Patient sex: F
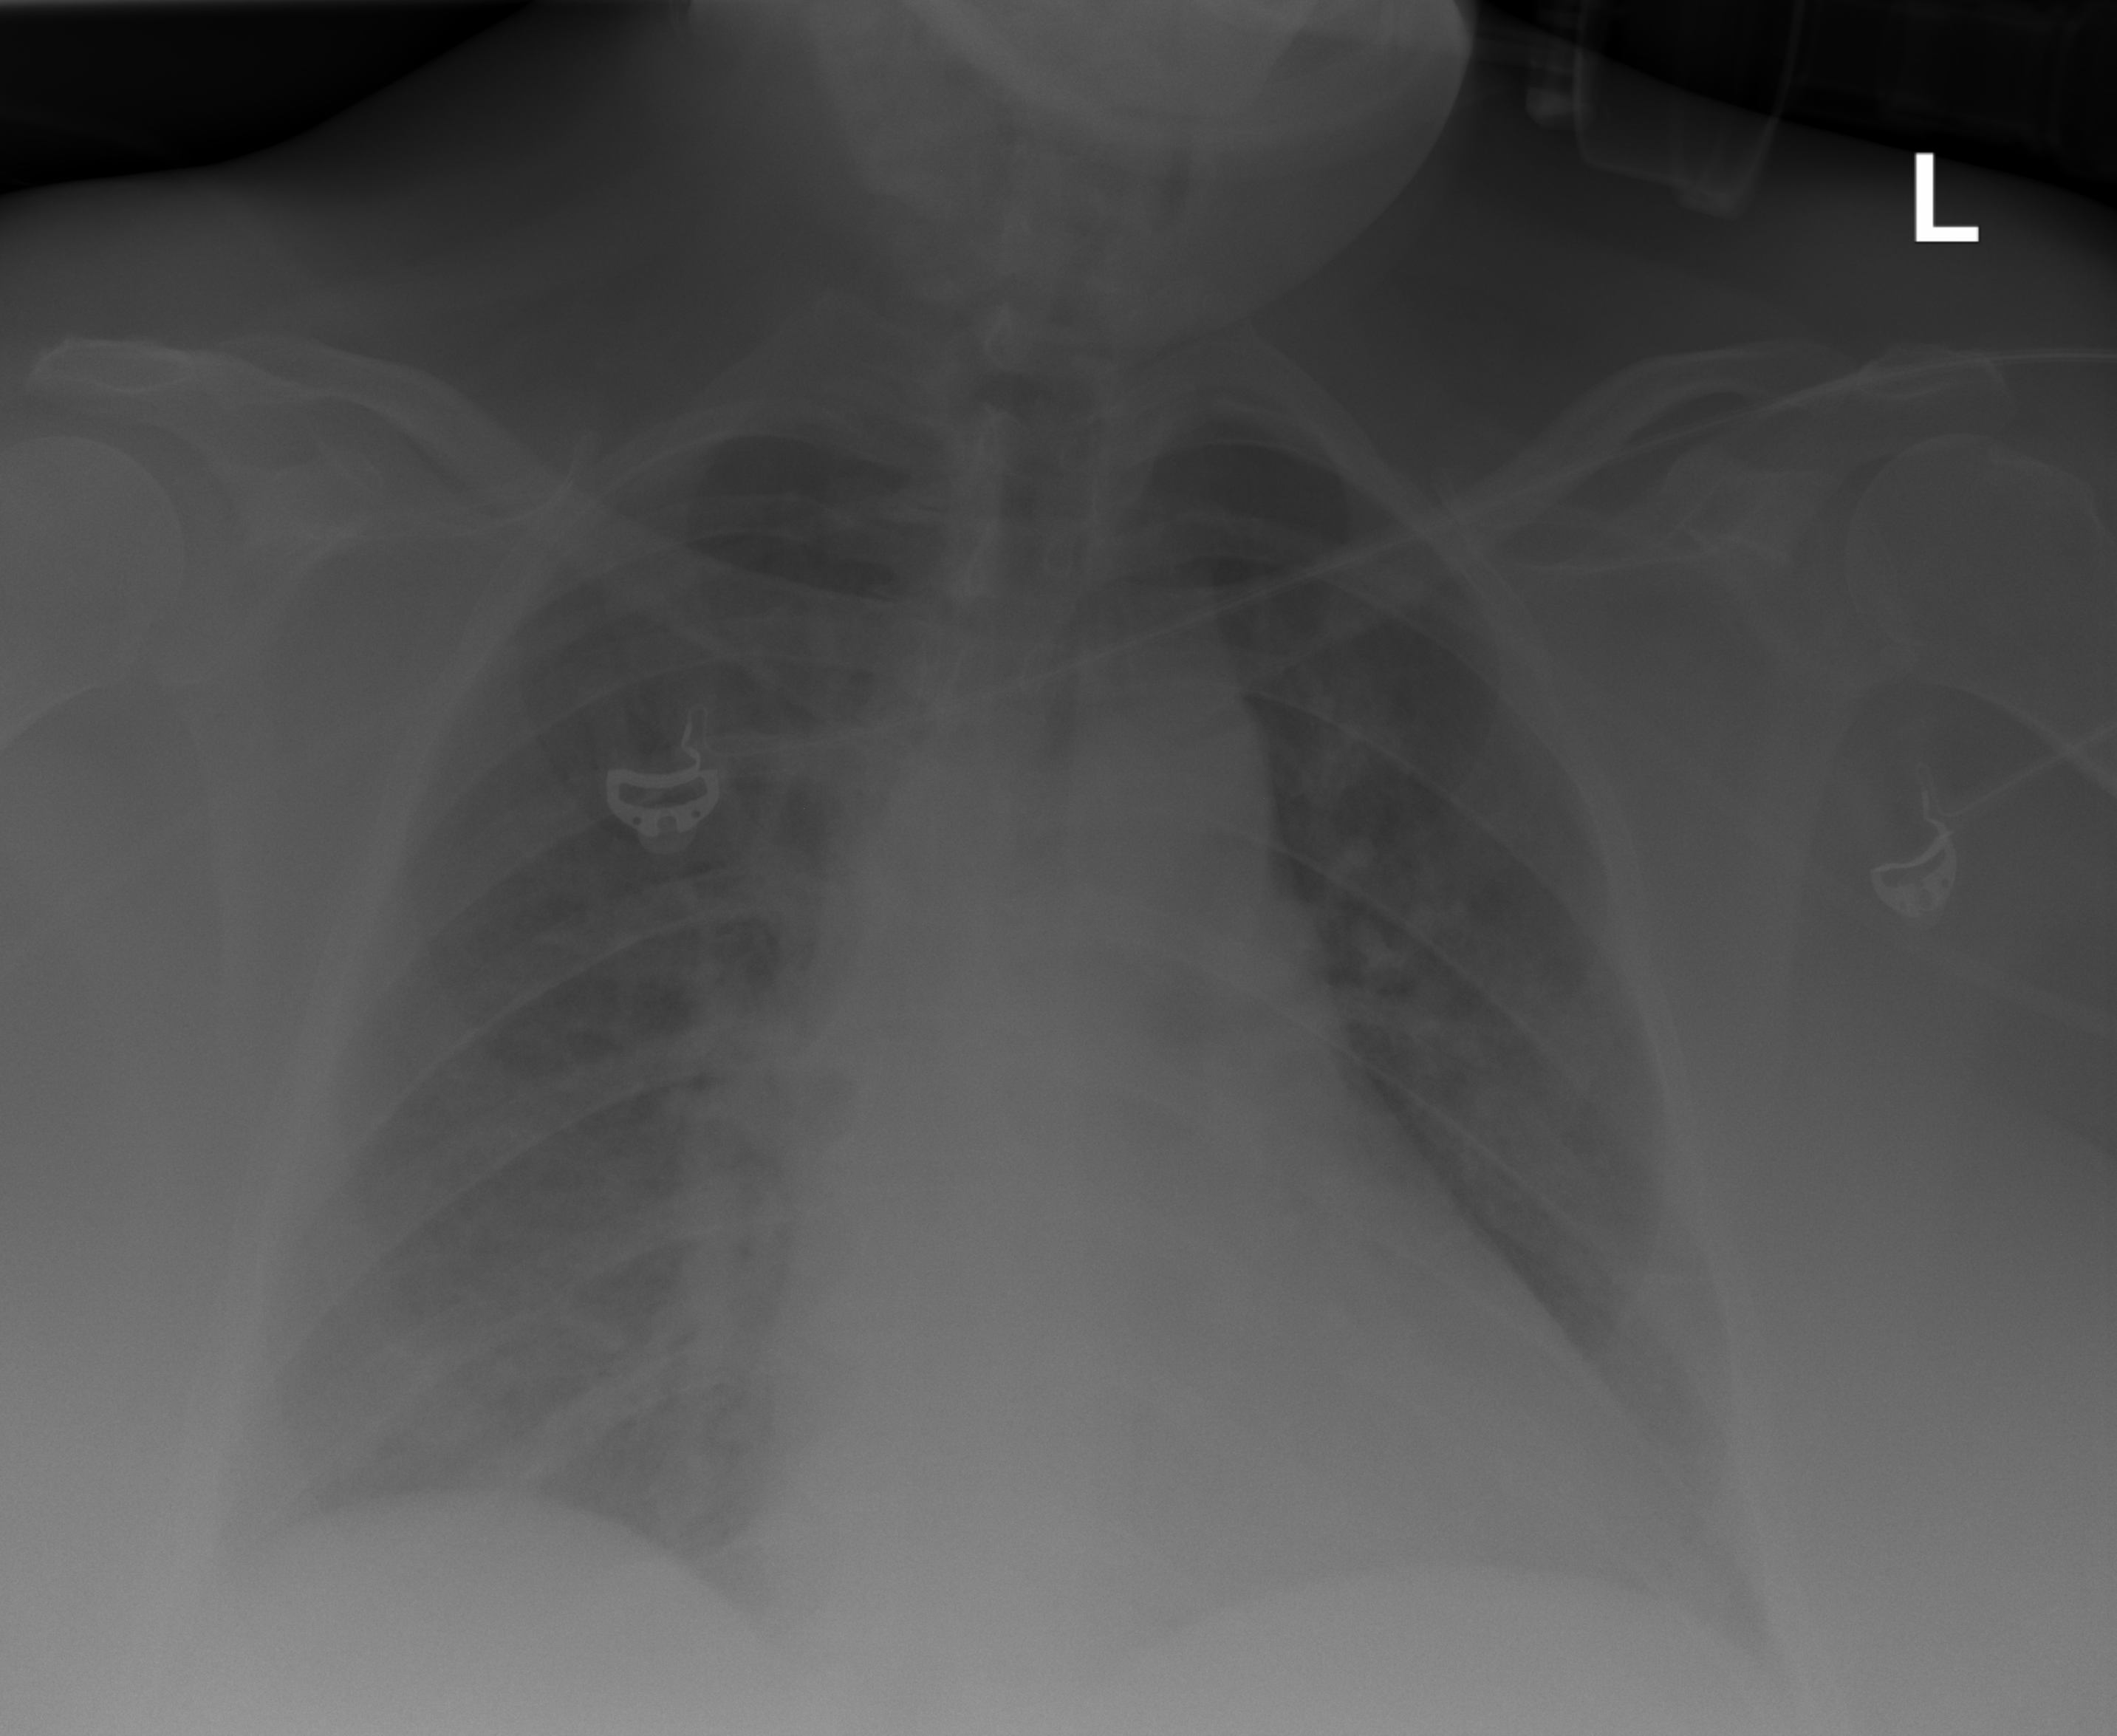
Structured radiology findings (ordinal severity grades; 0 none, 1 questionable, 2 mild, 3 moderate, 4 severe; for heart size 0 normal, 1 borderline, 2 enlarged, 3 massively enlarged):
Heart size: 0
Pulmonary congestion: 2
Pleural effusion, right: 0
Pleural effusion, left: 0
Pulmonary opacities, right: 2
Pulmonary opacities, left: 2
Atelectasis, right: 0
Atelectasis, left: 0